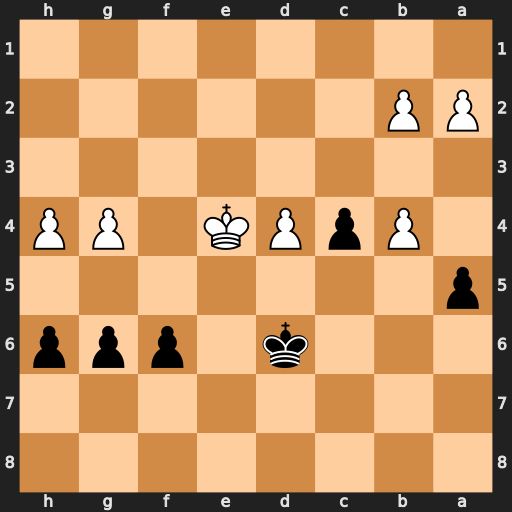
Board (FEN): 8/8/3k1ppp/p7/1PpPK1PP/8/PP6/8
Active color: b
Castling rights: -
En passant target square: -
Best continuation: axb4 d5 f5+ gxf5 g5 hxg5 hxg5 Kd4 g4